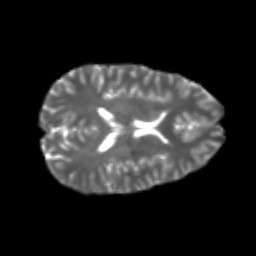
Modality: T2w
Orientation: axial
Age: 25
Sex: male
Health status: healthy
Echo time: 0.074 s